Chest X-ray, AP view. Patient: 38 years old, sex M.
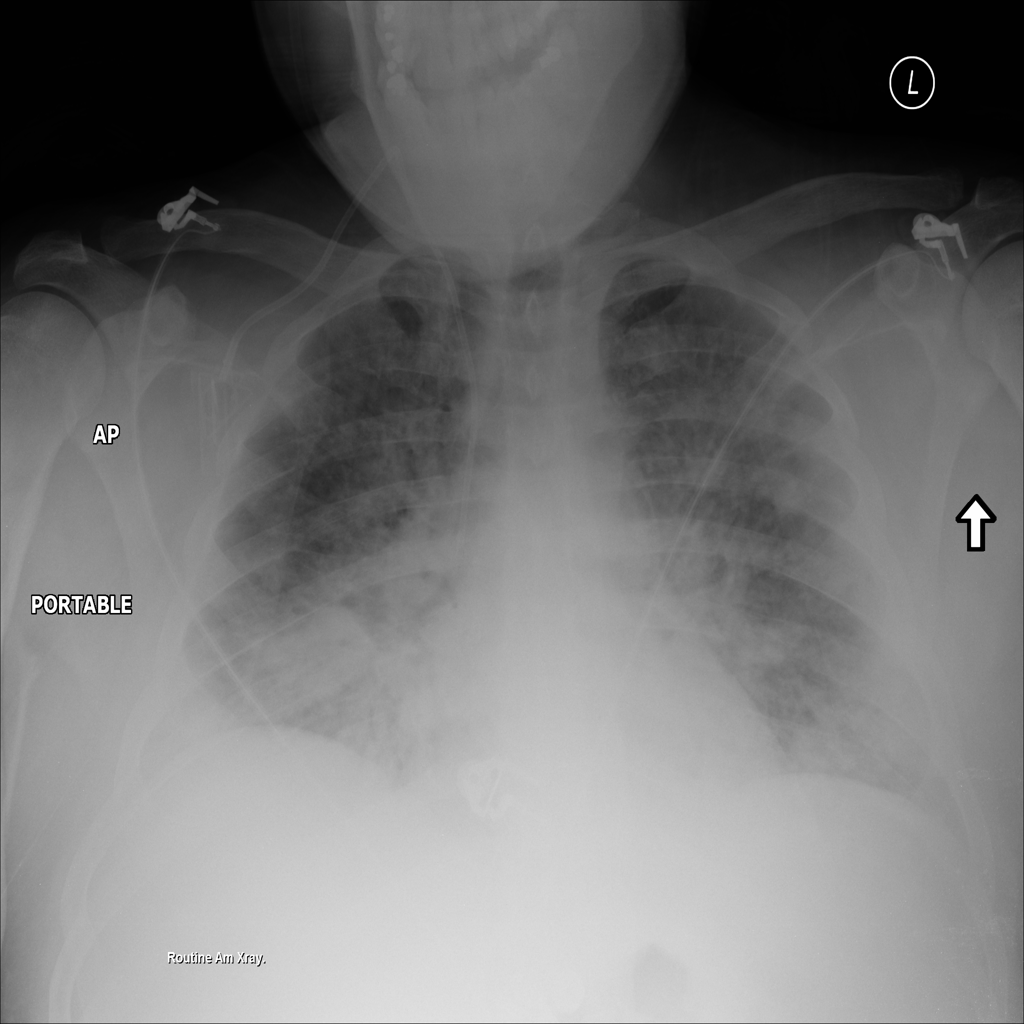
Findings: No Finding